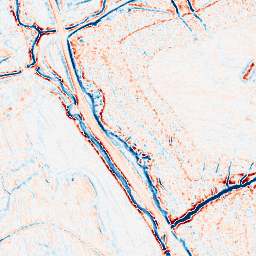
Category: edge_preserving
Decomposition family: bilateral
Decomposition parameters: d: 9
sigma_color: 50
sigma_space: 150
Upsampling method: lanczos
Upsampling parameters: scale: 8
Upsampling scale: 8